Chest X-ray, AP view. Patient: 28 years old, sex M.
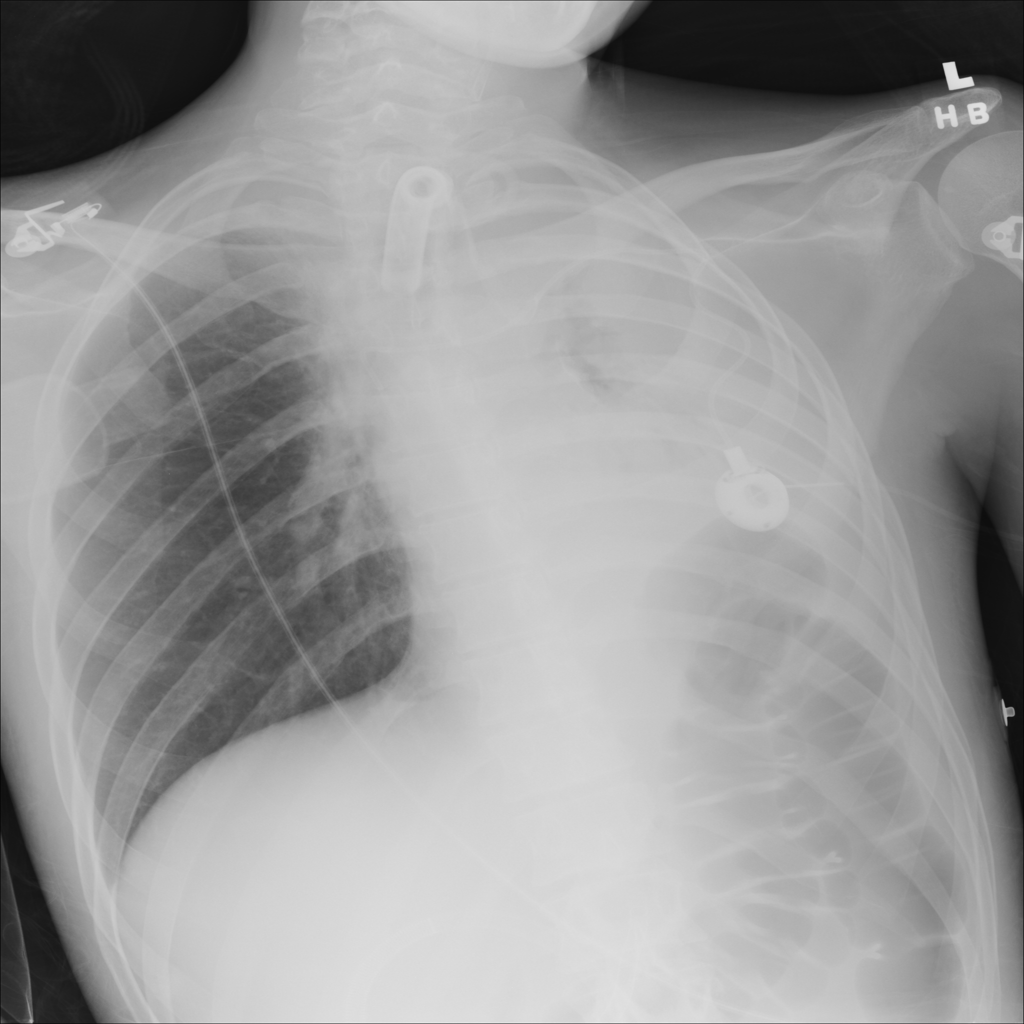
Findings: Atelectasis, Consolidation, Effusion, Pleural_Thickening